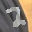
Label: 2